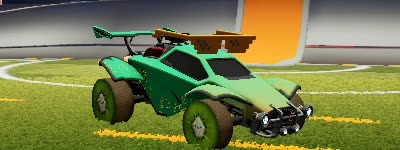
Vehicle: octane